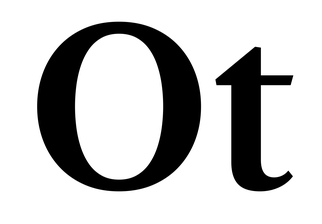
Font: LibreCaslonText_SemiBold